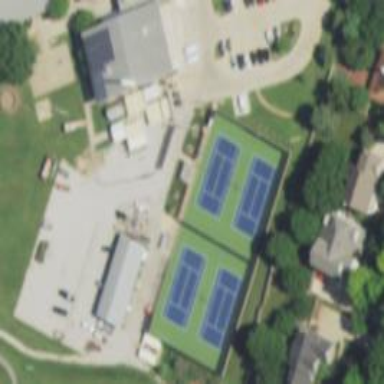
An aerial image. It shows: Tennis court on pitch designated for leisure land.